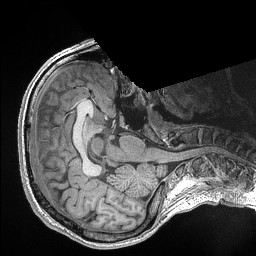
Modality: T1w
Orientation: axial
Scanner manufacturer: siemens
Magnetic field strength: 3 T
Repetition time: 2.3 s
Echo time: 0.00298 s